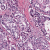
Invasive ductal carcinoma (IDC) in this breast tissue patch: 1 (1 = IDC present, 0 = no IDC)